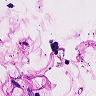
Metastatic tissue present: no